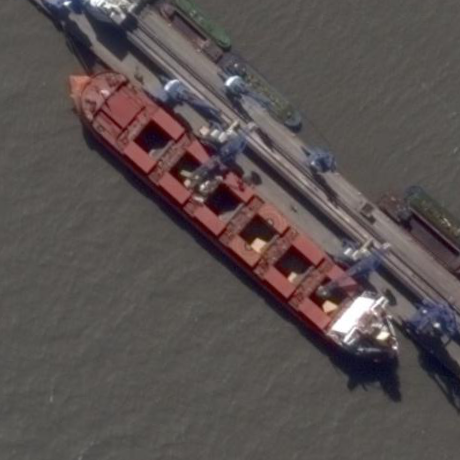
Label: Cargo_ship